Question: it little tricky for me, so lets say i have a data frame like below
'''
|ID1|ID2|T/F|
|---|---|---|
|653|385|0|
|844|610|0|
|240|970|1|
|970|240|1|
|826|551|0|
|872|854|0|
|556|460|0|
|440|490|0|
'''
so we have two columns ID1 and ID2, and i want to mutate "T/F" to 1/0
if any two values in circular references each other for eg ID 970 report to ID 240
in next row again 240 report to 970. kind of circular referencing. if this happen in any of the row the mutate T/F to 1 else 0

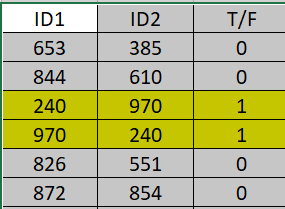
Answer: One way would be to join the dataframe with itself to find a circular match.
'''
library(dplyr)
df %>%
inner_join(df, by = c('ID1' = 'ID2')) %>%
right_join(df, by = c('ID1', 'ID2')) %>%
mutate(TF = +(!is.na(ID1.y))) %>%
select(-ID1.y)
# ID1 ID2 TF
#1 653 385 1
#2 240 970 1
#3 970 240 1
#4 385 653 1
#5 844 610 0
#6 826 551 0
#7 872 854 0
#8 556 460 0
#9 440 490 0
'''
This can be written in base R as :
'''
transform(merge(merge(df, df, by.x = 'ID1', by.y = 'ID2'),
df, all.y = TRUE), TF = +(!is.na(ID1.y)))
'''
Added an extra row in the data to include one more match.
'''
df <- structure(list(ID1 = c(653, 844, 240, 970, 826, 872, 556, 440,
385), ID2 = c(385, 610, 970, 240, 551, 854, 460, 490, 653)), row.names = c(NA,
-9L), class = "data.frame")
df
# ID1 ID2
#1 653 385
#2 844 610
#3 240 970
#4 970 240
#5 826 551
#6 872 854
#7 556 460
#8 440 490
#9 385 653
'''
---
For the actual dataset we may need to change the column names.
'''
df5 %>%
inner_join(df5, by = c("ID 1" = "ID 2")) %>%
right_join(df5, by = c("ID 1" , "ID 2")) %>%
mutate(TF = +(!is.na('ID 1.y'))) %>%
select(-'ID 1.y')
'''